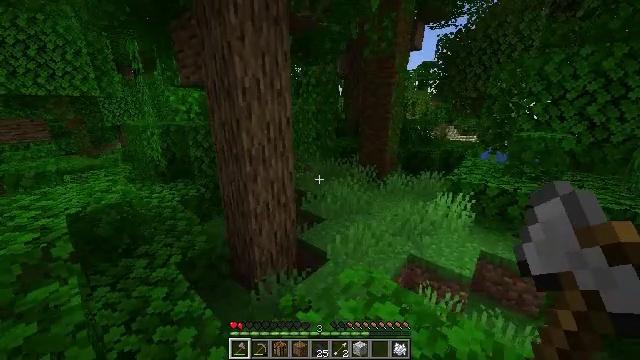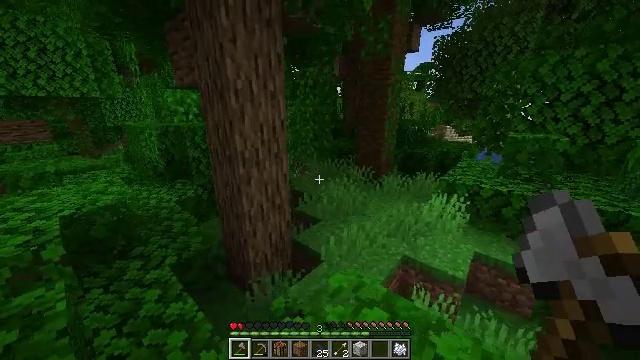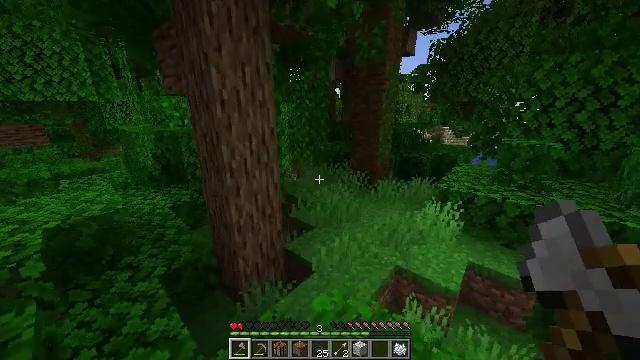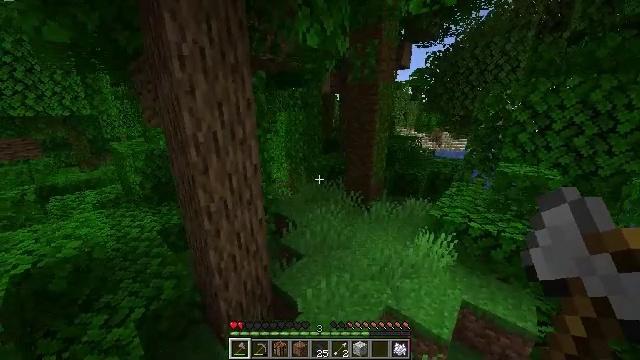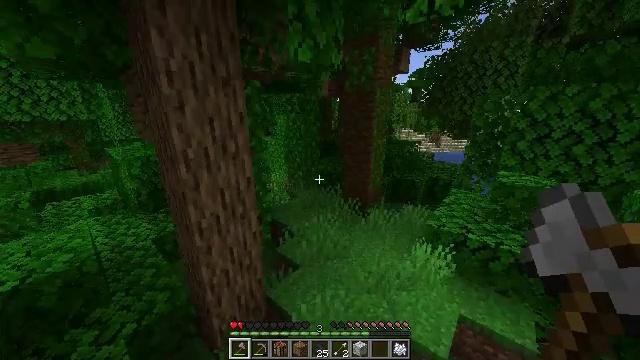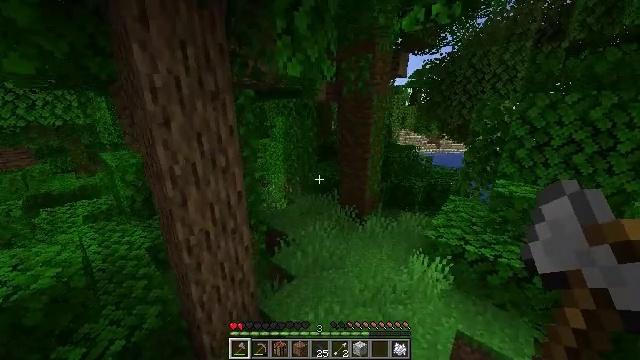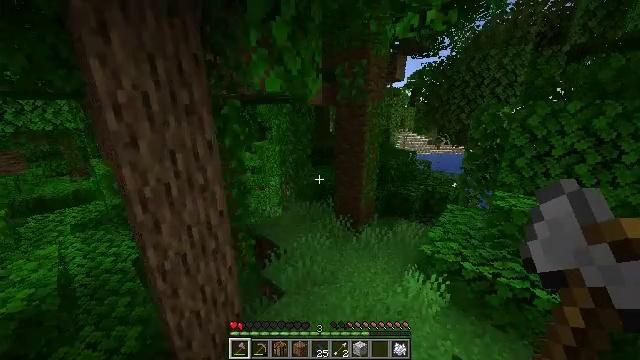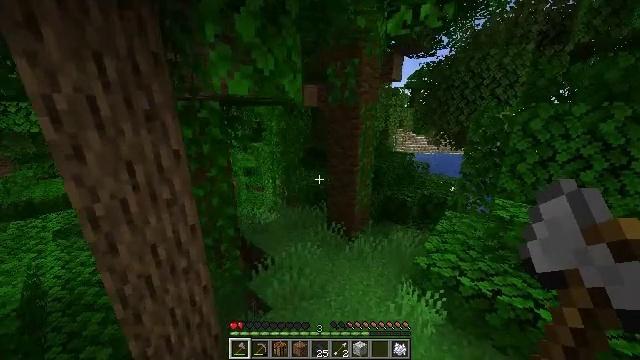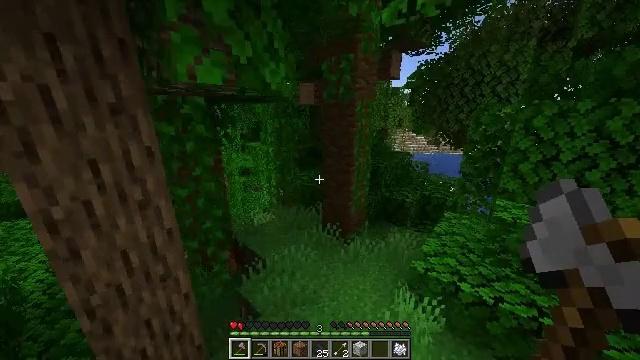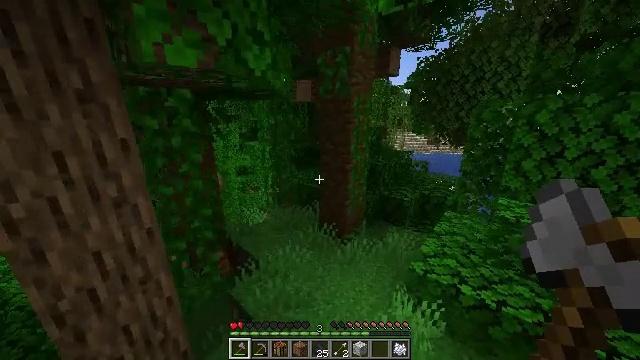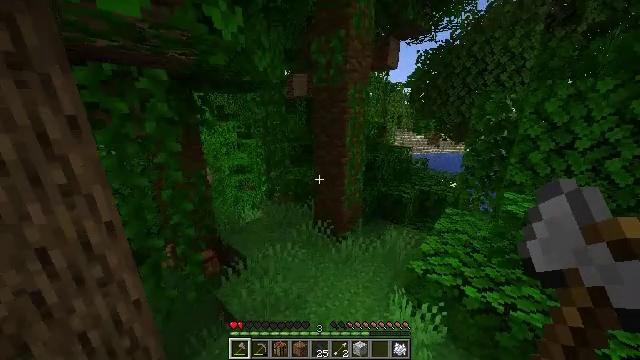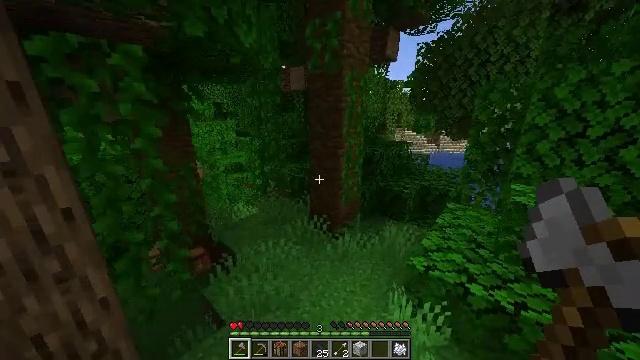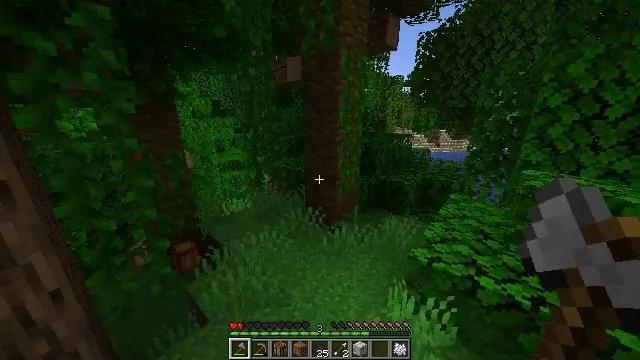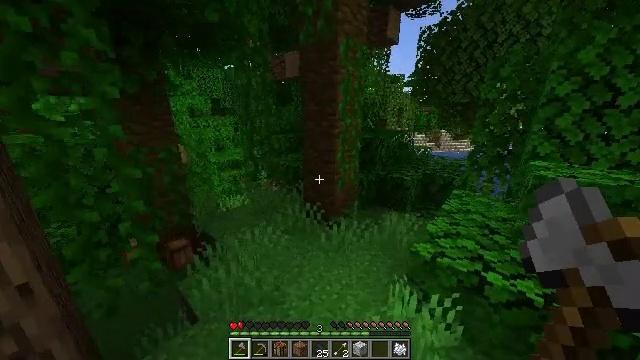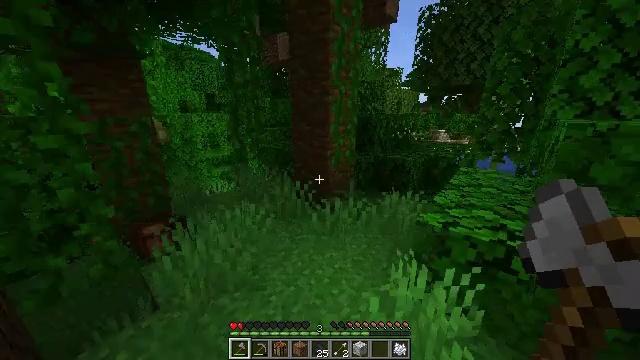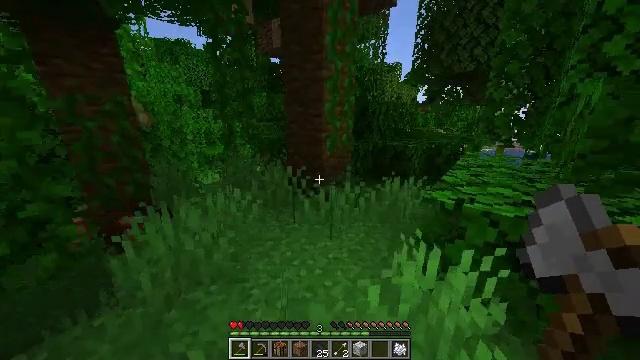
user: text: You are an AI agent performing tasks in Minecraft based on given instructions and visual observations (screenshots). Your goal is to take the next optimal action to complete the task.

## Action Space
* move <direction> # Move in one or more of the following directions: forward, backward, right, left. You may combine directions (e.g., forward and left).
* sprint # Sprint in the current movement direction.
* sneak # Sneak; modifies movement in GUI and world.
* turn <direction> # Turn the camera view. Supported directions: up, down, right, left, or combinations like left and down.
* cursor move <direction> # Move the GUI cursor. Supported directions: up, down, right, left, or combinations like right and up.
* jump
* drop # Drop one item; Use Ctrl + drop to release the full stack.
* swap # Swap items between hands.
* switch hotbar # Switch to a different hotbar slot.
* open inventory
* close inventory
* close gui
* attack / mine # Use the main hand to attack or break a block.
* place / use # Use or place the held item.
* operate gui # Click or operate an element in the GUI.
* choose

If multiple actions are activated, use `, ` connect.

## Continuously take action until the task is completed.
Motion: motion action
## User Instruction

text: Break the cocoa pod.
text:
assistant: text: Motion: move forward and move right, sprint, jump
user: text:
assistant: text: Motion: move forward and move right, sprint, jump
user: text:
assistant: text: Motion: move forward and move right, sprint, jump
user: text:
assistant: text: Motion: move forward and move right, sprint, jump
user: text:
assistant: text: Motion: move forward and move right, sprint, jump
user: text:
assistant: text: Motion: move forward and move right, sprint
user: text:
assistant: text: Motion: move forward and move right, sprint
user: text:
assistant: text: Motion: move forward and move right, sprint
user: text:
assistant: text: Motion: move forward, sprint
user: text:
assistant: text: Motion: move forward, sprint
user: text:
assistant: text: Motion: move forward, sprint
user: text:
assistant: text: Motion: move forward, sprint
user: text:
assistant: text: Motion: move forward, sprint
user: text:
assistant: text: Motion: move forward, sprint
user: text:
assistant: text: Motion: move forward, sprint
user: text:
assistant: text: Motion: move forward, sprint, turn right
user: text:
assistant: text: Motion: move forward, sprint
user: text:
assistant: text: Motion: move forward and move left, sprint, turn left
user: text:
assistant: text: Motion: move forward and move left, sprint, turn left
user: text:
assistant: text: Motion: move forward and move left, sprint, turn left
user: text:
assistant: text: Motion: move forward and move left, sprint, turn left
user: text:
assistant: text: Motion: move forward and move left, sprint, turn left
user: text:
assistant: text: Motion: move forward, sprint
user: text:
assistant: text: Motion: move forward, sprint
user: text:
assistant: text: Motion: move forward, sprint
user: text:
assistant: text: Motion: move forward, sprint
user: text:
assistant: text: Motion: move forward, sprint
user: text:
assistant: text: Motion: move forward, sprint, turn up
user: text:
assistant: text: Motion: move forward, sprint
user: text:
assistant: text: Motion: move forward, sprint